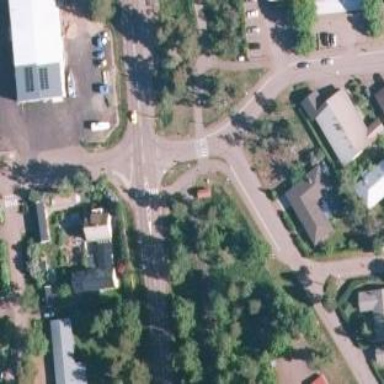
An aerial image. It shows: Cycleway.